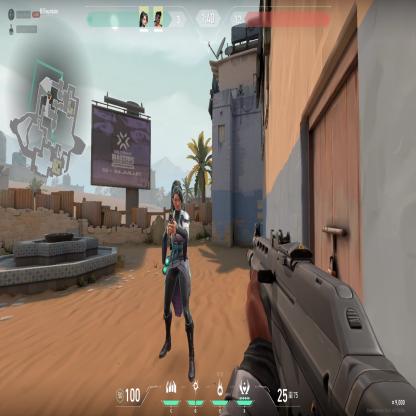
Label: teammate